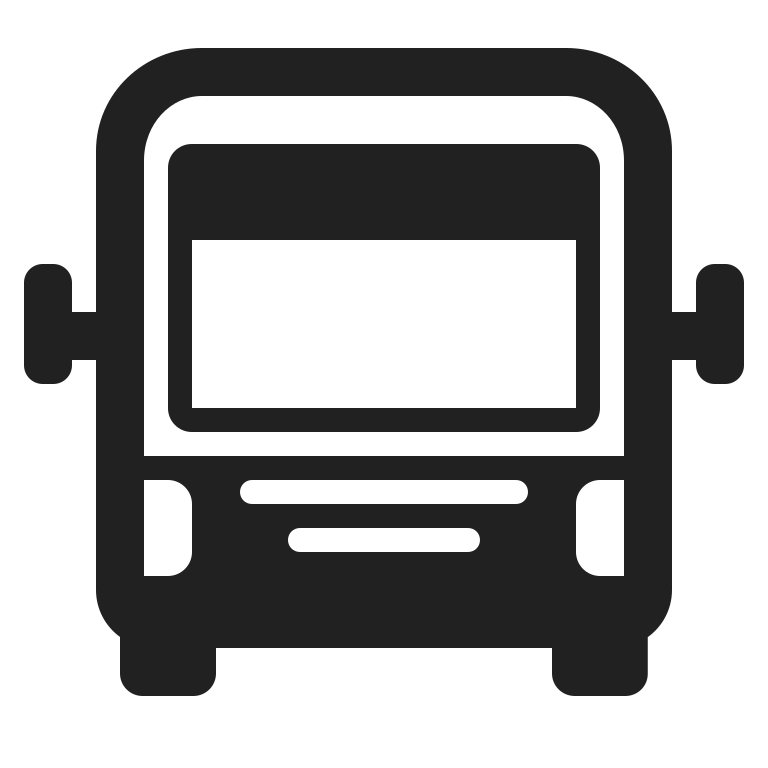
oncoming bus high contrast